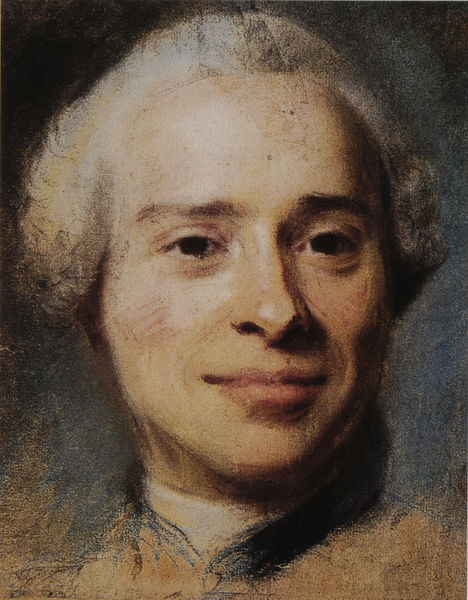
Titel: Préparation au portrait de d'Alembert
Künstler: Maurice Quentin de La Tour
Standort: Saint-Quentin
Institution: Musée Antoine Lécuyer
Schlagwörter: blau, dunkel, gemälde, haut, kopf, mann, schatten, weiß, ausschnitt, braun, frisur, grau, haar, hell, kreide, licht, mund, nase, pastell, profil, schwarz, skizze, stirn, zeichnung, blick, rot, beige, malerei, jung, augen, barock, falten, gesicht, inkarnat, kragen, mensch, bild, bildnis, hals, herr, portrait, porträt, öl, pastos, auge, haare, adel, klassizismus, augenbrauen, frontal, kinn, knopf, lippen, locken, potrait, prtrait, renaissance, rokoko, rosa, rouge, schön, perücke, lächeln, wangen, schlagschatten, studie, wangenrot, linien, fabrik, französisch, könig, duktus, nah, dichter, brauen, pupillen, wange, augenbraue, selbstporträt, lächelnd, make up, lachen, froh, knabe, jugend, druck, komponist, künstler, leinwand, schlaglicht, stehkragen, entwurf, augenlider, nasenloch, grinsen, seitenblick, stirnglatze, junger mann, gesichtsausdruck, aristokrat, ölskizze, fröhlich, watteau, adliger, freundlich, kindd, französische revolution, nett, sicher, perrücke, mozart, pastellkreide, aristokratie, skizzenhaft, ausgeblendet, lieb, non finito, ölstudie, weisse haare, mozartzopf, lachfalten, dunkle augen, europäer, gemal, robespierre, quentin, blutleer, einblenden, lächelnder, föhlich, glücköich